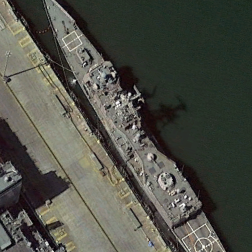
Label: Ticonderoga-class_cruiser